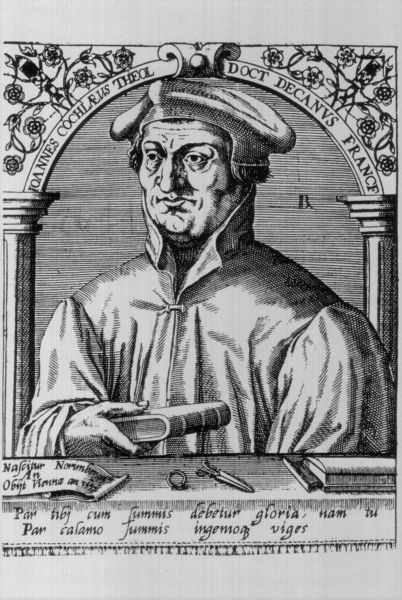
Titel: Bildnis des Johannes Cochlaeus (eig. Dobneck)
Künstler: Theodor de Bry
Institution: (Seriendruck)
Schlagwörter: feder, hand, kopf, mann, umhang, weiß, blumen, fenster, frankreich, frisur, grau, hut, mund, nase, profil, schwarz, stirn, säulen, tisch, zeichnung, blick, blüten, rosen, haube, ornament, alt, kappe, mütze, augen, bibel, falten, gesicht, halten, johannes, kragen, rahmen, ärmel, bildnis, herr, hände, portrait, porträt, zweige, brüstung, haare, mantel, frontal, kinn, lippen, potrait, renaissance, ranken, holzschnitt, schrift, bücher, papier, bogen, grafik, graphik, französisch, rundbogen, ernst, inschrift, streng, büste, verzierung, oberkörper, ring, kante, stiele, arkade, schere, buch, druck, schwarzweiss, monogramm, schraffur, radierung, stich, markant, kupfer, text, stirnfalten, dreispitz, stehkragen, arzt, insekten, kapitelle, namen, einband, heft, ecken, buchrücken, halbprofil, runzeln, doppelkinn, luther, gelehrter, kupferstich, spruch, weise, schließe, ornat, doktor, rinf, winkel, latein, lateinisch, umschrift, geischt, martin luther, als, theologe, ohrenklappe, joannes, dekan, huut, cochleus, doctorus, viges